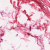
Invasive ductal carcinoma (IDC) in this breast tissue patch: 0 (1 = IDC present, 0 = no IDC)